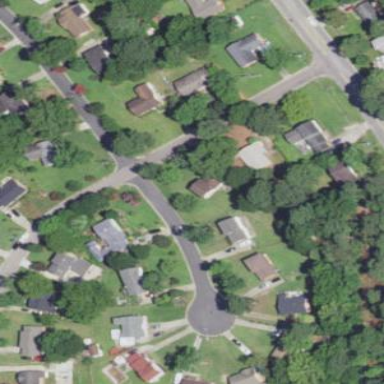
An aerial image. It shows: Asphalt road in residential area.